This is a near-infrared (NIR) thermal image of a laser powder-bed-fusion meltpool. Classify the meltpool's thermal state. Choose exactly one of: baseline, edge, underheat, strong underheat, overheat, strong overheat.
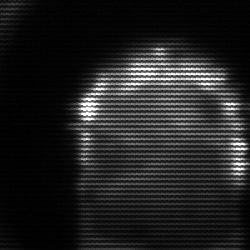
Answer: baseline